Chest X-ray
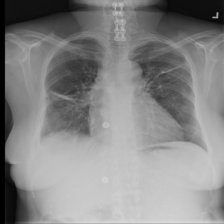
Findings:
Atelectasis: negative
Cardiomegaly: negative
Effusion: negative
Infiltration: negative
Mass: negative
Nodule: negative
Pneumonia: negative
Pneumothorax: negative
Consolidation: negative
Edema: negative
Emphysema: negative
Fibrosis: negative
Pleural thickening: negative
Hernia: negative